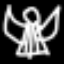
Label: angel